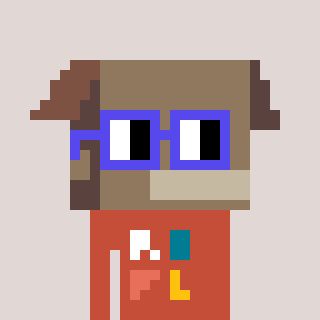
a pixel art character with square blue glasses, a box-shaped head and a rust-colored body on a warm background